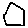
Label: house